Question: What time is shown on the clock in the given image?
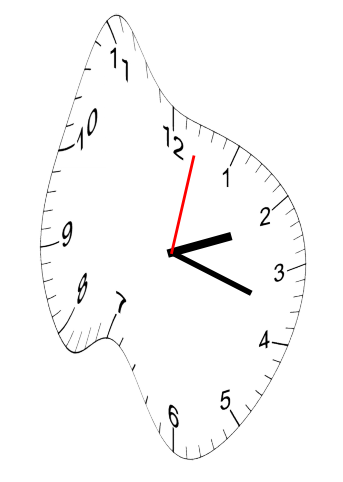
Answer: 02:18:02